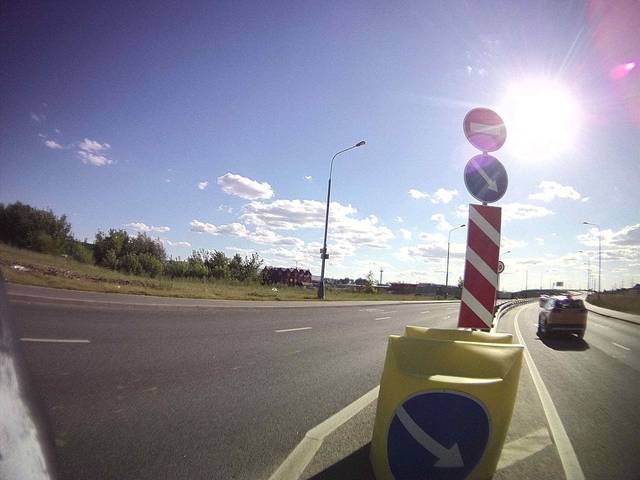
Region: Russia
Coordinates: 55.487, 37.565